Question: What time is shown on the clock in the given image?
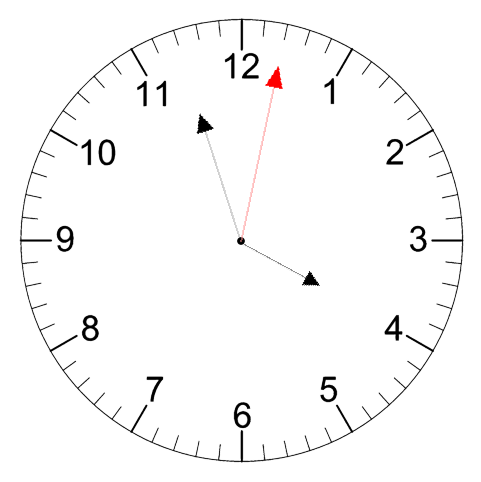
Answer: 03:57:02